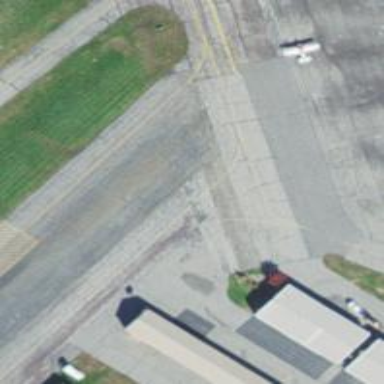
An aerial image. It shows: View of taxiway at the airport.